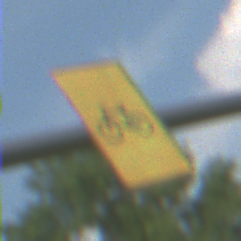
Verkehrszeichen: RadverkehrOhnePfeilsymbol
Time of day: MorningAfternoon
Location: Outdoor (Nature)
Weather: PartlyCloudy
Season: NotSpecified
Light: Natural